Question: As shown in figure the button bar sometimes does not appear properly as the dialog box opens. I think some layout out issues are created since I had to embed a awt frame for the 'DefaultTableModel'.

Is there any way to solve this problem? Or should I use a jface checkboxtableviewer, but I couldn't find a good example for that.
'''
public class FunctionMaskDialog extends Dialog implements TableModelListener{
private Boolean[] functionChecked;
private JTable table;
private Table table_1;
/**
* Constructor Create the dialog.
*
* @param parentShell
*/
public FunctionMaskDialog(Shell parentShell) {
super(parentShell);
}
@Override
protected void configureShell(Shell shell) {
super.configureShell(shell);
shell.setText("Function Mask");
}
/**
* Create contents of the button bar.
*
* @param parent
*/
@Override
protected void createButtonsForButtonBar(Composite parent) {
createButton(parent, IDialogConstants.OK_ID, IDialogConstants.OK_LABEL, true);
getButton(IDialogConstants.OK_ID).addSelectionListener(new SelectionAdapter() {
@Override
public void widgetSelected(SelectionEvent e) {
setFunctionCheckedArray();
}
});
createButton(parent, IDialogConstants.CANCEL_ID, IDialogConstants.CANCEL_LABEL, false);
getButton(IDialogConstants.CANCEL_ID).addSelectionListener(new SelectionAdapter() {
@Override
public void widgetSelected(SelectionEvent e) {
// TODO Auto-generated method stub
}
});
}
/**
* Create contents of the dialog.
*
* @param parent
*/
@Override
protected Control createDialogArea(Composite parent) {
Composite container = new Composite(parent, SWT.EMBEDDED);
container.setLayoutData(new GridData(SWT.FILL, SWT.FILL, true, true));
Frame frame = SWT_AWT.new_Frame(container);
frame.setLayout(null);
frame.setBackground(new Color(240, 240, 240));
JScrollPane scrollPane = new JScrollPane();
scrollPane.setBounds(30, 30, 494, 400);
// Table
table = new JTable();
scrollPane.setViewportView(table);
this.createFunctionTaskTable(table);
frame.add(scrollPane);
return container;
}
/**
* Return the initial size of the dialog.
*/
@Override
protected Point getInitialSize() {
return new Point(600, 530);
}
private void createFunctionTaskTable(JTable table){
// Model for Table
@SuppressWarnings("serial")
DefaultTableModel model = new DefaultTableModel() {
public Class<?> getColumnClass(int column) {
switch (column) {
case 0:
return Boolean.class;
case 1:
return String.class;
default:
return String.class;
}
}
@Override
public boolean isCellEditable(int row, int column) {
if (column == 1)
return false;
else
return true;
}
};
table.setModel(model);
model.addColumn("Select");
model.addColumn("Function Name");
table.getColumnModel().getColumn(0).setPreferredWidth(94);
table.getColumnModel().getColumn(1).setPreferredWidth(400);
// initialize chked array according to the size of task list.
functionChecked = GanttFrame.getFunctionCheckedArray();
model.addTableModelListener(this);
// Data Rows
for (int i = 0; i < GanttFrame.getFunctionTaskList().size(); i++) {
model.addRow(new Object[0]);
model.setValueAt(functionChecked[i], i, 0);
model.setValueAt(GanttFrame.getFunctionTaskList().get(i).getTaskName(), i, 1); // initialize the function names
}
}
private void setFunctionCheckedArray(){
Boolean[] tempArray = functionChecked;
for (int i = 0; i < table.getRowCount(); i++) {
functionChecked[i] = Boolean.valueOf(table.getValueAt(i, 0).toString());
}
if (!tempArray.equals(functionChecked)){
GanttFrame.setFunctionCheckedArray(functionChecked);
}
}
@Override
public void tableChanged(TableModelEvent event) {
DefaultTableModel model = (DefaultTableModel)event.getSource();
if (event.getColumn() == 0){
if (event.getFirstRow() == 0){
}
}
}
}
'''
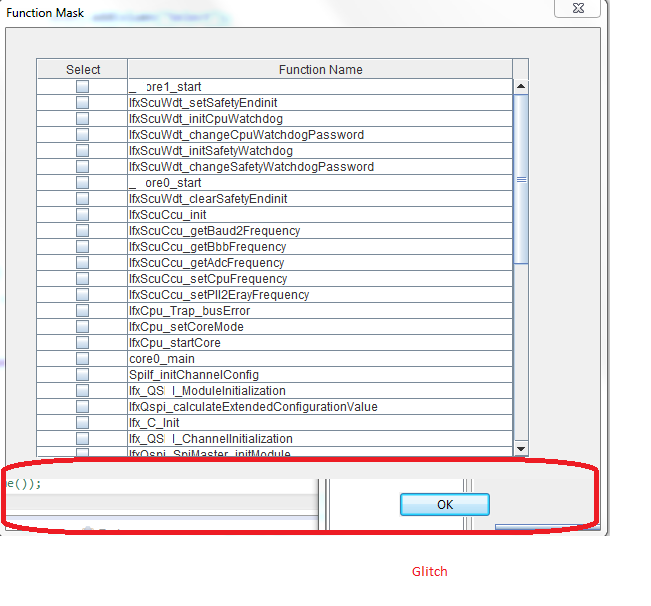
Answer: The SWT/AWT bridge isn't something that you want to use voluntarily. Unless you really have to bring an existing AWT UI to work within an SWT application you should stay away from it. This <URL> reveals more details.
Use the 'CheckboxTableViewer' if you can. To create an instance, use 'CheckboxTableViewer#newCheckList()'. To get informed when an element is checked or unchecked, add an 'ICheckStateListener'. The <URL> lists all the methods to query and manipulate the checked state of its elements. For a general introduction to TableViewers just search the web for 'JFace TableViewer' and you'll find plenty of sources.